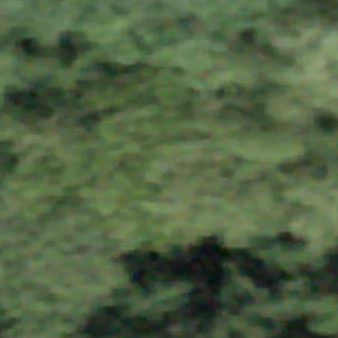
Label: other